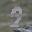
Label: 2